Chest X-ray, PA view. Patient: 36 years old, sex F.
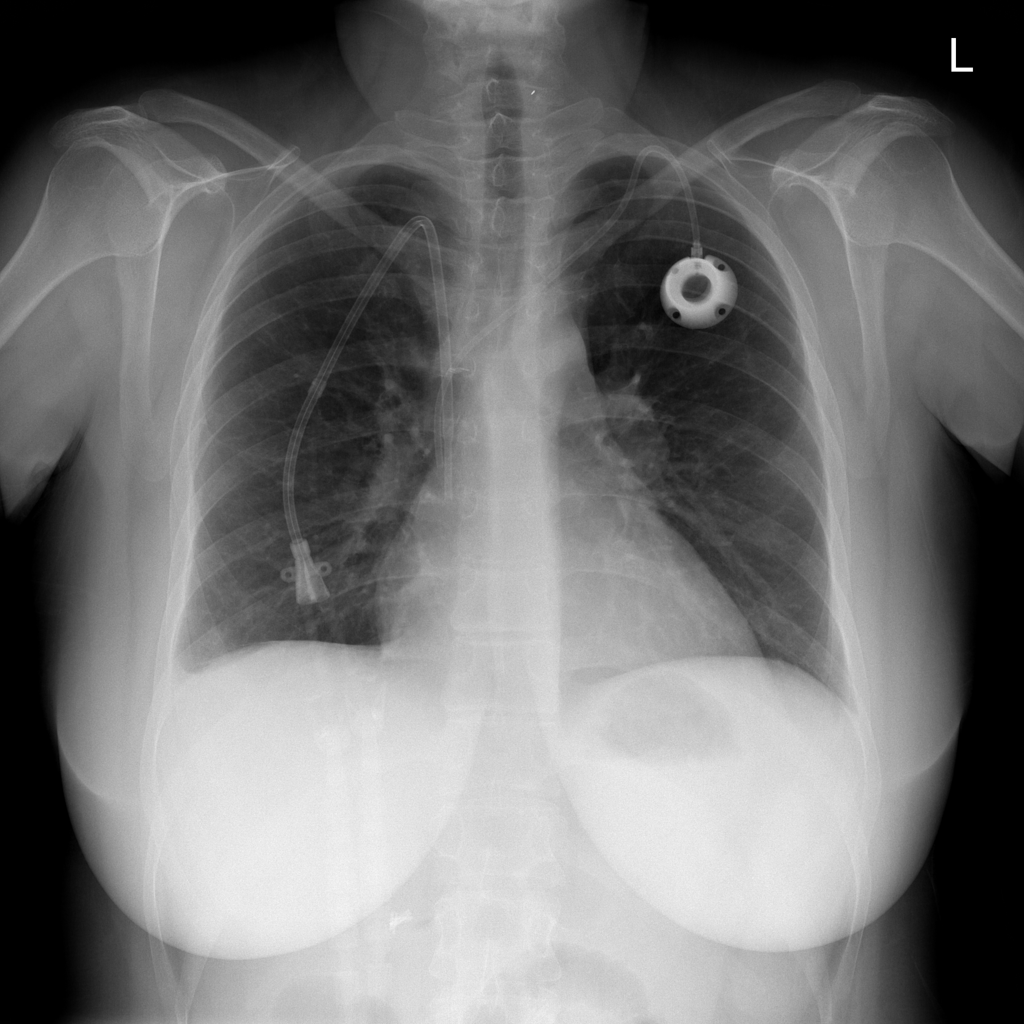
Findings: No Finding